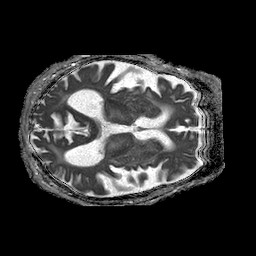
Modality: ADC
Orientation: axial
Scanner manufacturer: philips
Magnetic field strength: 1.5 T
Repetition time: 4.6 s
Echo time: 0.08941 s